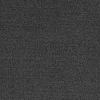
Atmospheric dust classification: dusty